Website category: university
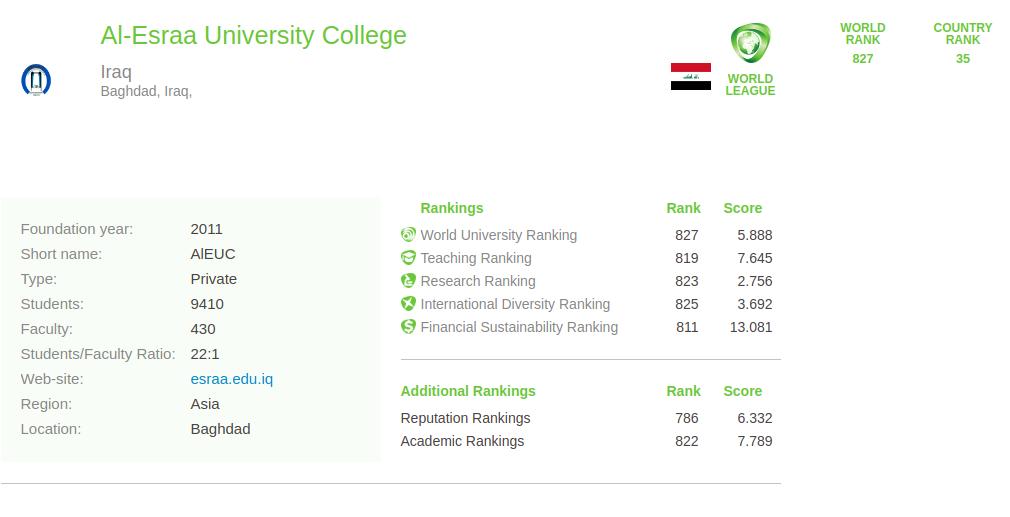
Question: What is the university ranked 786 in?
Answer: Reputation Rankings

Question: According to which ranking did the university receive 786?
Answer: Reputation Rankings

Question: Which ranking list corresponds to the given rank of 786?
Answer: Reputation Rankings

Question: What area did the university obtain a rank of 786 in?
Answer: Reputation Rankings

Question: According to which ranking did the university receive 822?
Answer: Academic Rankings

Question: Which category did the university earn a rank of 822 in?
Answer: Academic Rankings

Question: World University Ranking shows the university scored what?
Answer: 5.888

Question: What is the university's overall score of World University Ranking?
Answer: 5.888

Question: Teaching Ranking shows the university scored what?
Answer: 7.645

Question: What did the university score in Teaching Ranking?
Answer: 7.645

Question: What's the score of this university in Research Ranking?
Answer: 2.756

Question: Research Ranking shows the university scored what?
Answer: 2.756

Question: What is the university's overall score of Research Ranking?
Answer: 2.756

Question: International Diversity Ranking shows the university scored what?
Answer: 3.692

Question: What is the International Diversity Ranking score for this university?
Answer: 3.692

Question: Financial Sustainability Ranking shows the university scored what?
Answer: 13.081

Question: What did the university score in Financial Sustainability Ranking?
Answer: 13.081

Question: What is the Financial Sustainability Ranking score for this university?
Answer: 13.081

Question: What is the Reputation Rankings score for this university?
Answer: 6.332

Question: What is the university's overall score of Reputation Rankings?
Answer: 6.332

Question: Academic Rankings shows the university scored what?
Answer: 7.789

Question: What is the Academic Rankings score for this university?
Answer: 7.789

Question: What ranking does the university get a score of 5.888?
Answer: World University Ranking

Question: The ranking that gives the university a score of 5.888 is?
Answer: World University Ranking

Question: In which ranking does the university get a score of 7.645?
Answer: Teaching Ranking

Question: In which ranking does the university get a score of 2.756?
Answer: Research Ranking

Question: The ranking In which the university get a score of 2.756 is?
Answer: Research Ranking

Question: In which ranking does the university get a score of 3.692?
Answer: International Diversity Ranking

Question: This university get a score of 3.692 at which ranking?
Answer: International Diversity Ranking

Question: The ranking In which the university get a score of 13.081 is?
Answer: Financial Sustainability Ranking

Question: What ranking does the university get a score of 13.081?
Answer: Financial Sustainability Ranking

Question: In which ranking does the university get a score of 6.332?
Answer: Reputation Rankings

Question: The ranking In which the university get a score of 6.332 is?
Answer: Reputation Rankings

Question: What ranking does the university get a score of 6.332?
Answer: Reputation Rankings

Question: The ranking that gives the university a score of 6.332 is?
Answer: Reputation Rankings

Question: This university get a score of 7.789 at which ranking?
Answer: Academic Rankings

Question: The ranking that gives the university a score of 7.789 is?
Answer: Academic Rankings